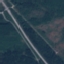
Land use / land cover: Highway